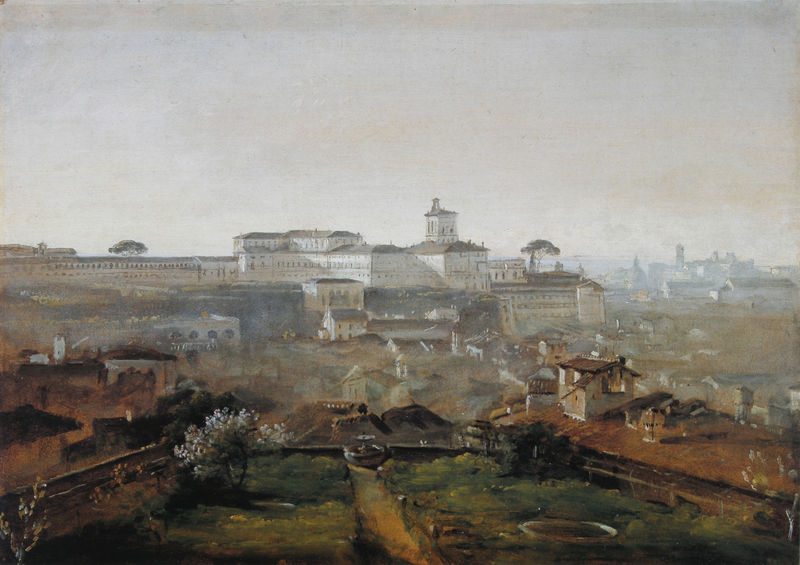
Titel: Blick auf den Quirinal
Künstler: Johann Georg von Dillis
Standort: München
Institution: Bayerische Staatsgemäldesammlungen, Schack-Galerie
Schlagwörter: baum, berg, blau, dunkel, gemälde, himmel, schatten, weiß, wolken, bäume, gelb, grün, impressionismus, kirchturm, landschaft, ocker, stadt, teich, abend, braun, fenster, frankreich, grau, hell, hintergrund, licht, schwarz, straße, terasse, vordergrund, anlage, ausblick, blick, blüte, blüten, dach, gebäude, gras, haus, park, rasen, rot, schleier, schloss, weg, wiese, zaun, beige, malerei, alt, öl, ebene, erde, feld, felder, ferne, horizont, häuser, hügel, kalt, morgen, natur, strauch, brücke, busch, büsche, hütte, kirche, pfad, qualm, rauch, sonne, wiesen, land, pflanze, pflanzen, tal, brunnen, kamin, kamine, kreis, rund, schornstein, turm, bassin, garten, springbrunnen, deutschland, aussicht, farbig, ruhe, komplementär, ansicht, fassade, fassaden, gasse, italien, perspektive, abends, warm, fläche, flächen, hang, sonnenlicht, dorf, dächer, mauer, schornsteine, allee, dunst, eben, hecke, nebel, tag, hütten, zäune, schlot, vogelperspektive, nebelig, stille, luft, gerade, frühling, eindruck, impression, unscharf, oben, panorama, regen, schlote, smog, stadtansicht, bögen, blühen, ruine, zisterne, burg, höhe, kloster, türme, palast, draufsicht, tageslicht, festung, zentralperspektive, leinwand, ruinen, topografie, flora, stift, neu, rom, römer, kaputt, anwesen, mauern, fluchtpunkt, antik, griechenland, fernsicht, gärten, tempel, verblauung, pinie, abtei, städte, umzäunung, kirschbaum, ebenen, morgengrauen, vorstadt, hecken, dachgarten, morgens, gegensatz, begrenzung, dunstig, baumblüte, besfestigung, gegensätze, quirinale, szfumato, verqualmt, melk